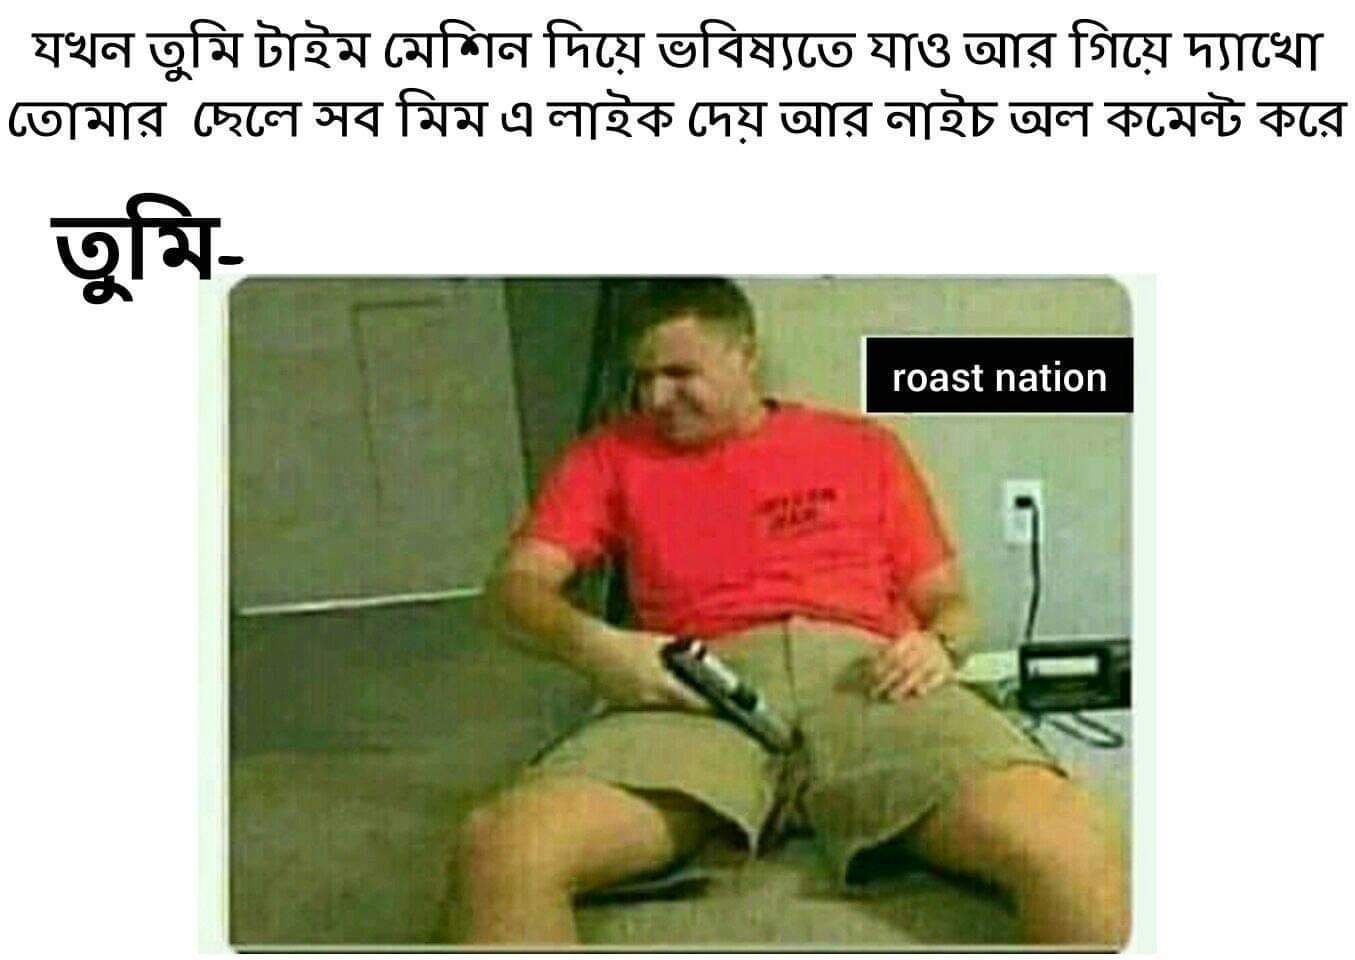
Caption: যখন তুমি টাইম মেশিন দিয়ে ভবিষ্যতে যাও আর গিয়ে দ্যাখো তোমার ছেলে সব মিম এ লাইক দেয় আর নাইচ অল কমেন্ট করে     তুমি-
Label: non-hate